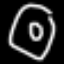
Label: donut